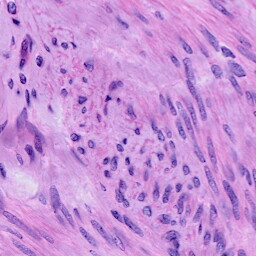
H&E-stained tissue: Cervix